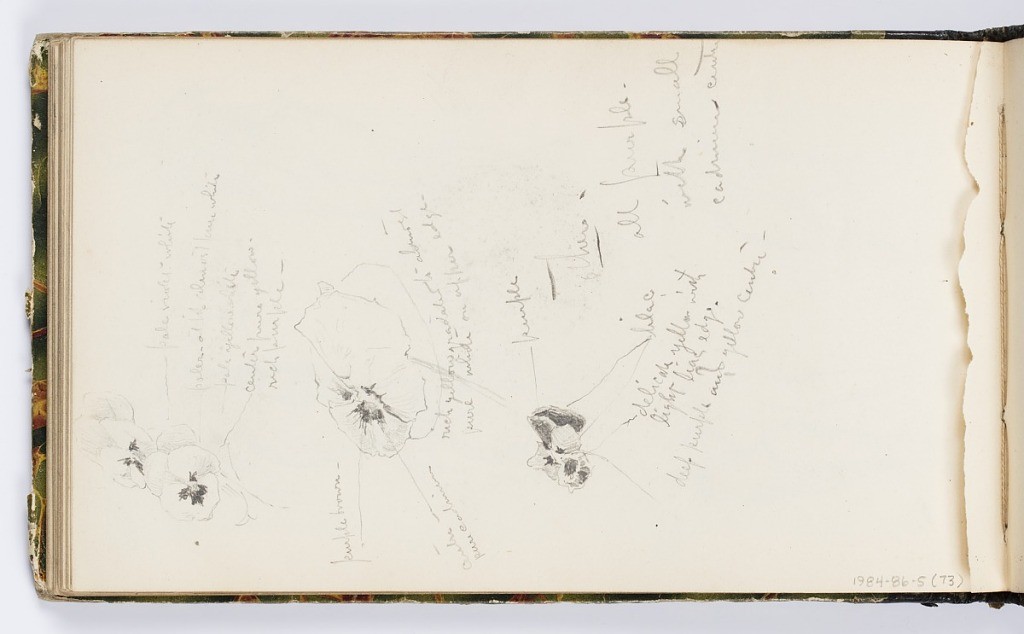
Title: Sketchbook Page: Pansies
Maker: Kenyon Cox, American, 1856–1919
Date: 1875
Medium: Graphite on paper
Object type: Sketchbook folio
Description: SKetches of pansies or violets with colors notations throughout.